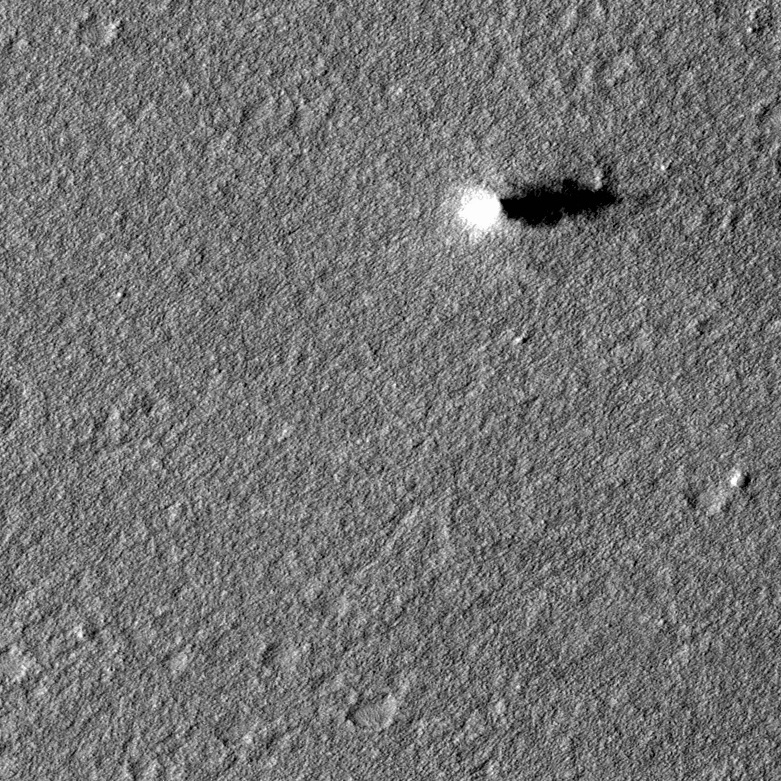
Label: dustdevil